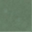
Piece: xx